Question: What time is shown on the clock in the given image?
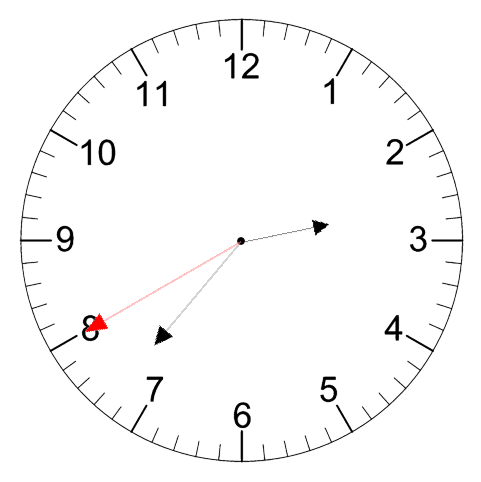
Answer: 02:36:40